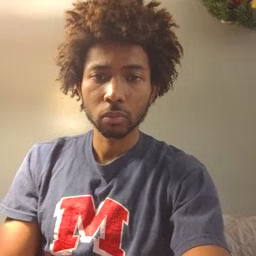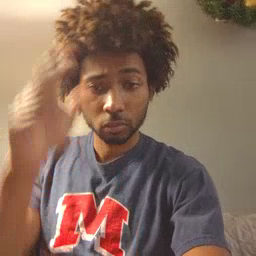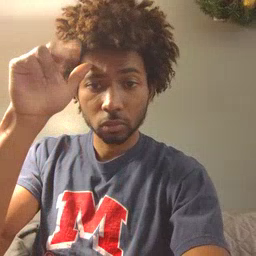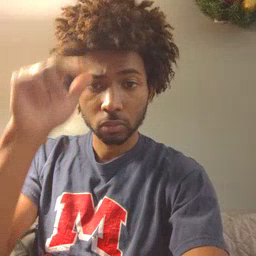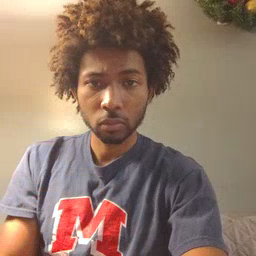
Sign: horse